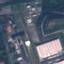
Land use / land cover: Industrial